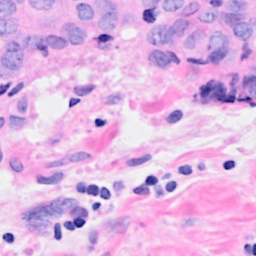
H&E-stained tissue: Breast